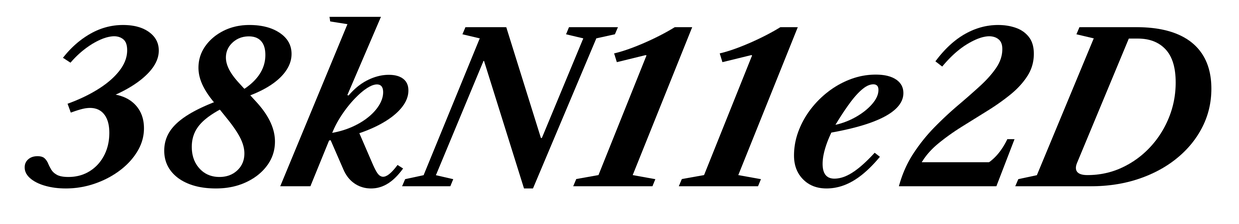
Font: LibreCaslonText-Italic_Bold_Italic